Field crop: maize
Growth stage: 1
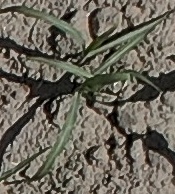
Species: sorghum